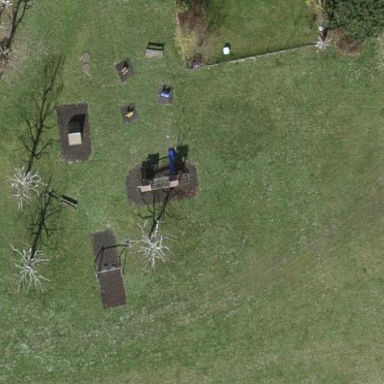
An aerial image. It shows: Playground area for leisure land.